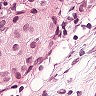
Metastatic tissue present: yes